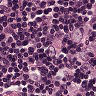
Metastatic tissue present: yes